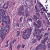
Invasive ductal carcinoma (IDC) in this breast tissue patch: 0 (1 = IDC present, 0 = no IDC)